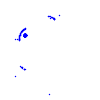
Particle: electron